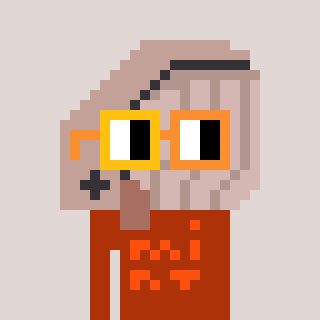
a pixel art character with square yellow and orange glasses, a whale-shaped head and a hotbrown-colored body on a warm background